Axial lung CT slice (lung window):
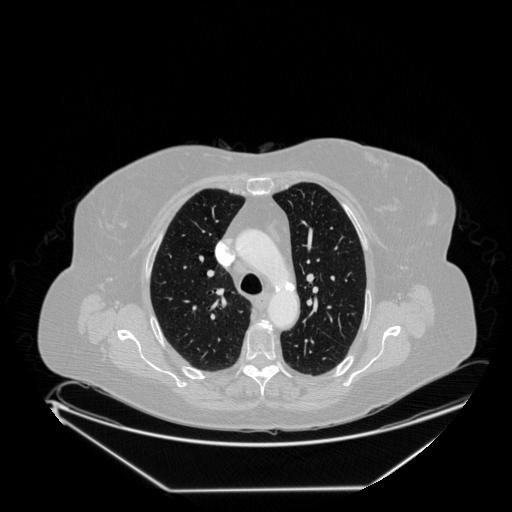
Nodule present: no